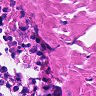
Metastatic tissue present: no